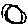
Label: circle